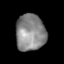
Tissue: lung
Cell type: Others
Senescence score: 0.1389
Nuclear area (px): 1059
Mean DAPI intensity: 136.374